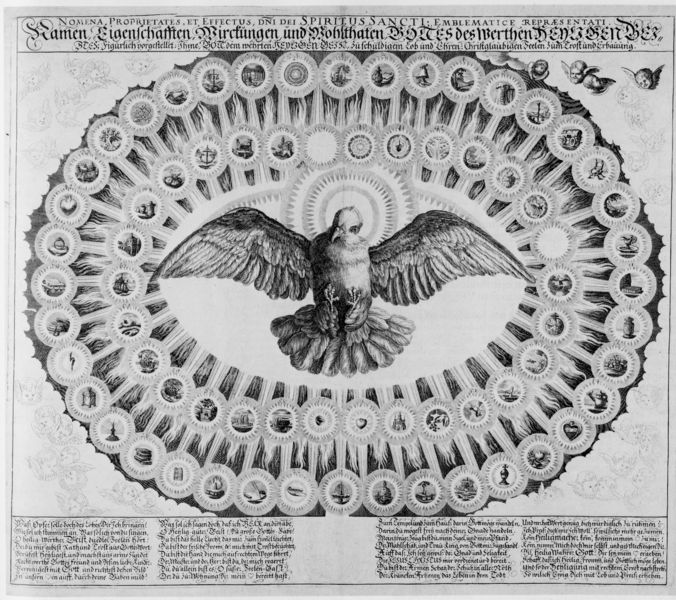
Titel: NOMENA, PROPRIETATES, ET EFFECTUS
Institution: (Seriendruck)
Schlagwörter: adler, dunkel, flügel, kopf, vogel, weiß, wolken, brust, grau, hell, köpfe, licht, mitte, schwarz, zeichen, zeichnung, blüte, muster, federn, gefieder, taube, sonne, brunnen, fliegen, oval, rund, engel, krug, schwanz, schrift, segel, bilder, schnabel, grafik, spalten, ornamente, deutsch, gefäß, buch, religion, flammen, strahlen, druck, stich, titel, seite, illustration, text, zeitung, buchstaben, kreise, überschrift, krallen, buchdruck, wappen, schein, heiligenschein, nimbus, greifvogel, heiliger, herz, zentrum, anker, zeilen, putten, taufe, sternzeichen, konzentrisch, christentum, flugblatt, altdeutsch, symbole, geist, ausbreiten, medaillons, landen, mittig, heiliger geist, druckschrift, seriendruck, patenbrief, friedenstaube, glorien, icons, sereindruck, sakramente, eigenschaften, nne, taube heiliger geist gott, gaben des heiligen geistes